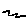
Label: zigzag